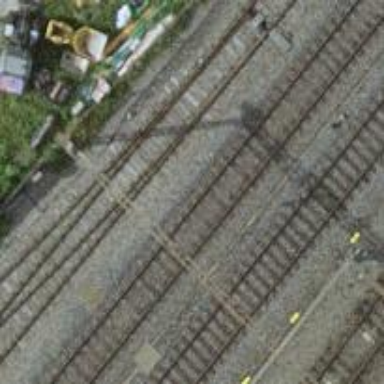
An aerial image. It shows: Single-track electrified railway with contact line.